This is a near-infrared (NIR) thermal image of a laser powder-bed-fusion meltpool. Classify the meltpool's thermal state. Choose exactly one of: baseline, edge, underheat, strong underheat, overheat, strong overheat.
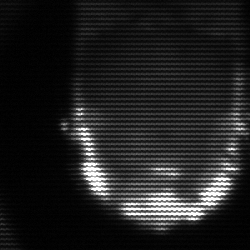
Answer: baseline